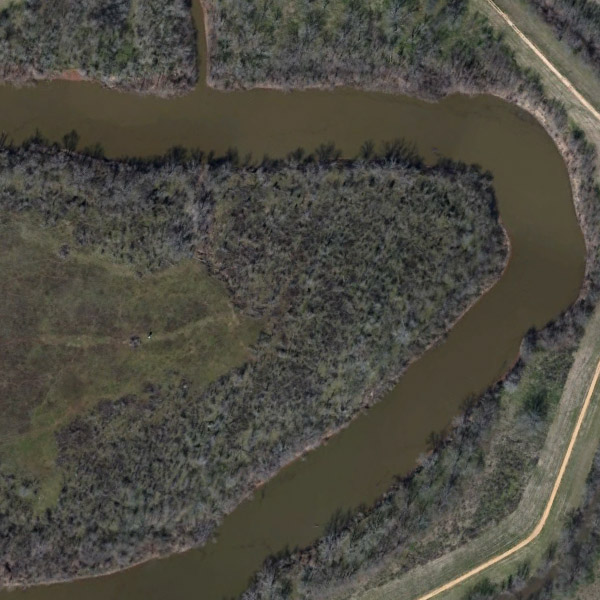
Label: River